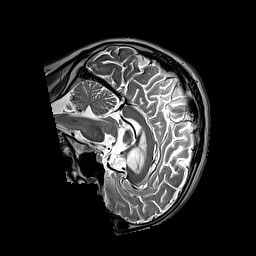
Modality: T2w
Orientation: sagittal
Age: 43
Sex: male
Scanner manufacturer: siemens
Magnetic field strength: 3 T
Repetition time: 3.2 s
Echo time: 0.212 s